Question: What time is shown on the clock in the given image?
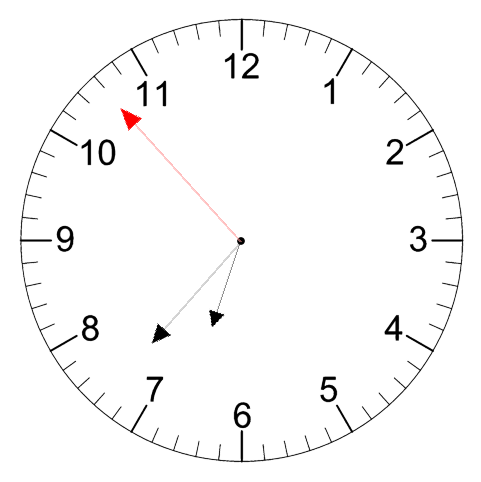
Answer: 06:36:53